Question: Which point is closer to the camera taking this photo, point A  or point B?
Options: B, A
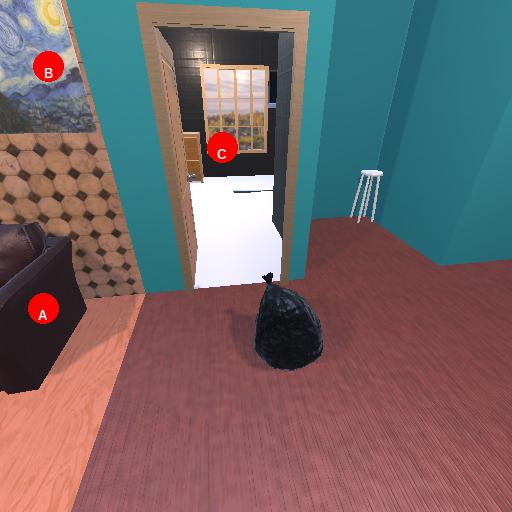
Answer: B